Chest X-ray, PA view. Patient: 42 years old, sex F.
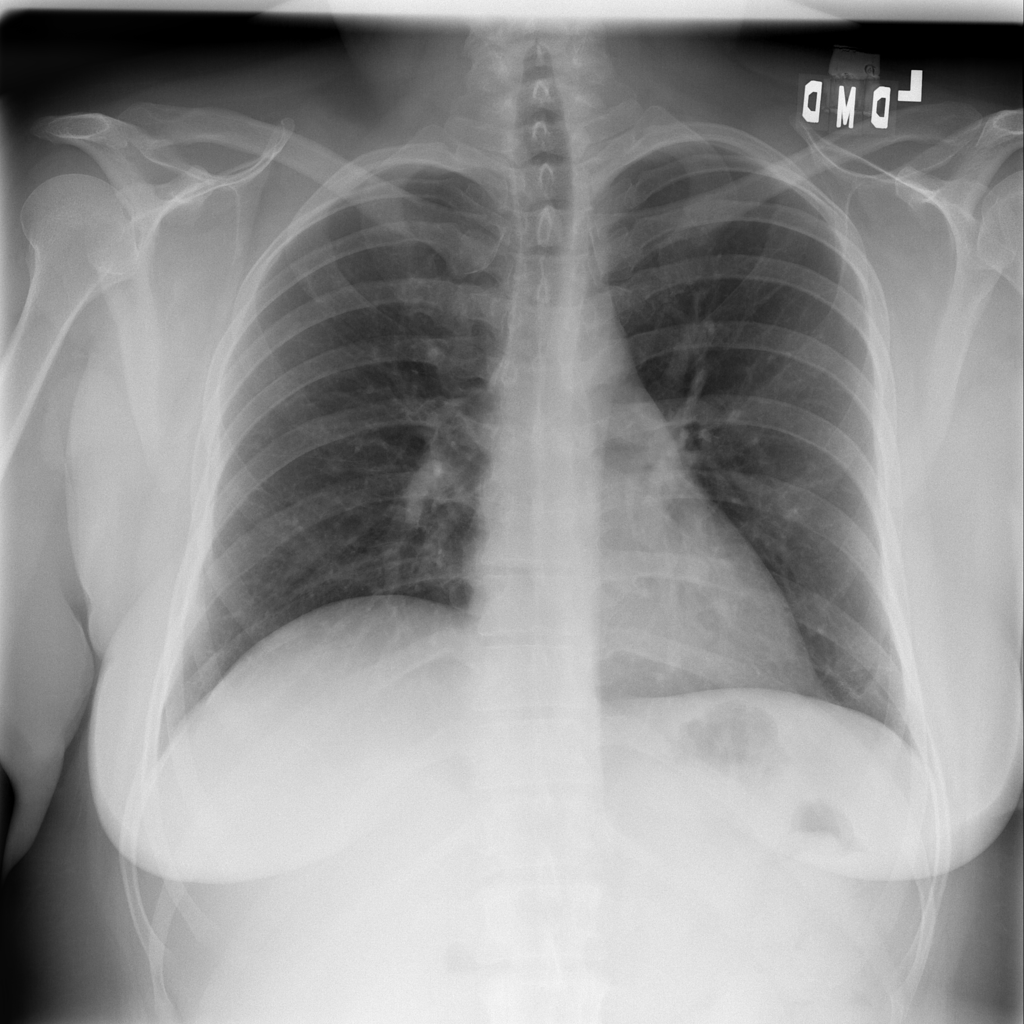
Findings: No Finding